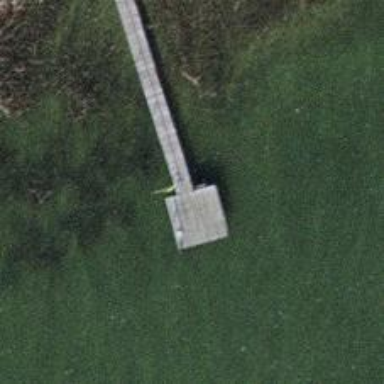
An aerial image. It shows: Man-made pier.